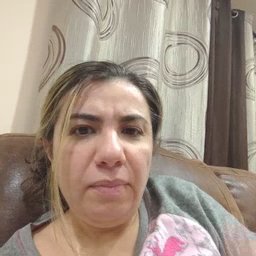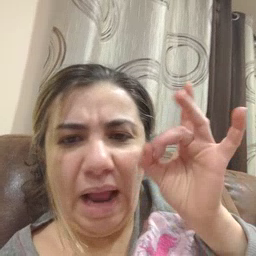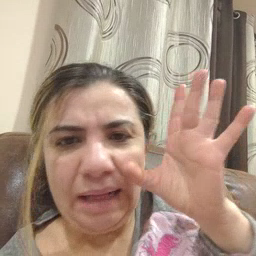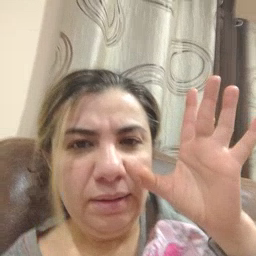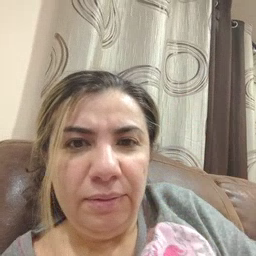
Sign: hate